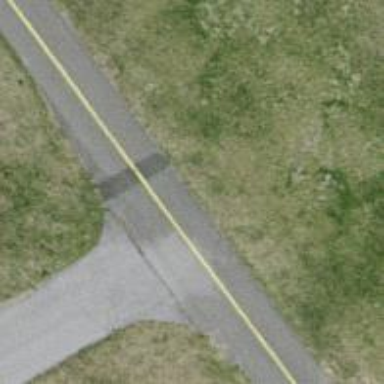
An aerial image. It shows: Asphalt taxiway at the airport.